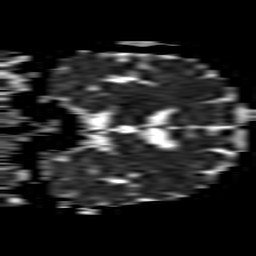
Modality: ADC
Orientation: coronal
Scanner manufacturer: philips
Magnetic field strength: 1.5 T
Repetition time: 3.4 s
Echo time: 0.06922 s